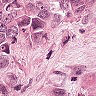
Metastatic tissue present: yes